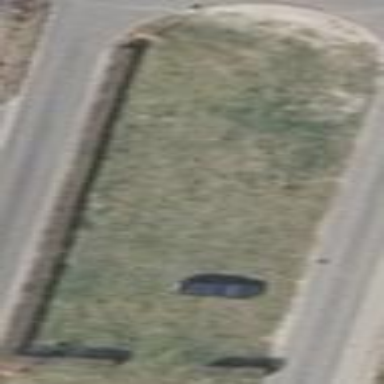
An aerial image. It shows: Area covered with grass.